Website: home-depot
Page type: address-validator
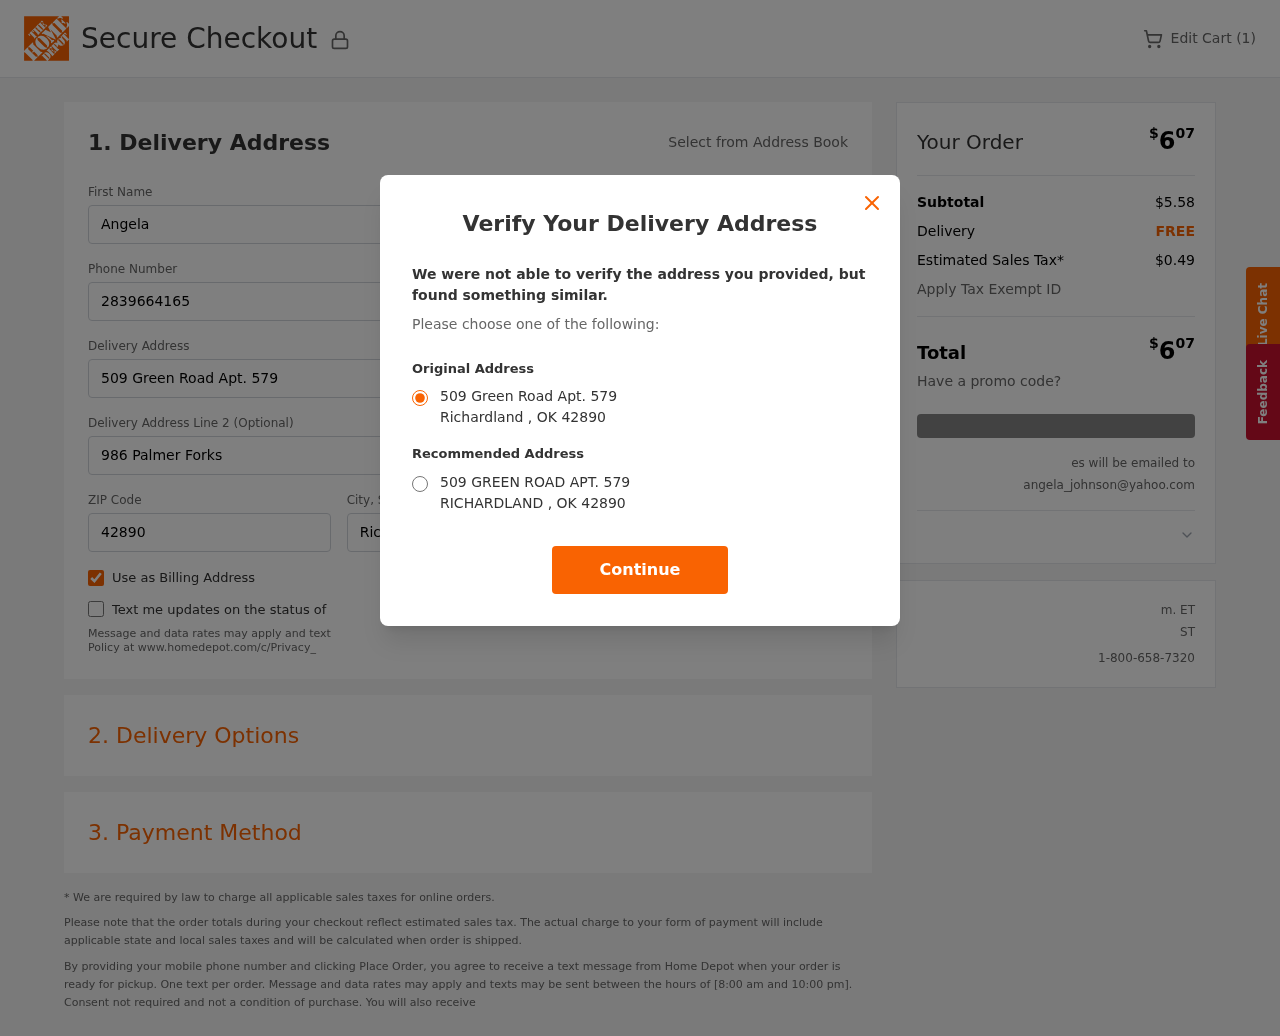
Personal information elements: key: PII_CITY
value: Richardland
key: PII_EMAIL
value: angela_johnson@yahoo.com
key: PII_POSTCODE
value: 42890
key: PII_STATE_ABBR
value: OK
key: PII_STREET
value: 509 Green Road Apt. 579
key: PII_FIRSTNAME
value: Angela
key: PII_LASTNAME
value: Johnson
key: PII_PHONE
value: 2839664165
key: PII_STREET2
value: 986 Palmer Forks
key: PII_CITY_STATE
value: Richardland, OK
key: PII_STREET_ALT
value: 509 GREEN ROAD APT. 579
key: PII_CITY_ALT
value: RICHARDLAND
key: PII_POSTCODE_FULL
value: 42890
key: PII_POSTCODE_NUMERIC
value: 42890
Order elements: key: ORDER_NUM_ITEMS
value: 1
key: ORDER_TOTAL
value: $607
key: ORDER_SUBTOTAL
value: $5.58
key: ORDER_SHIPPING_COST
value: FREE
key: ORDER_TAX
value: $0.49